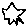
Label: star